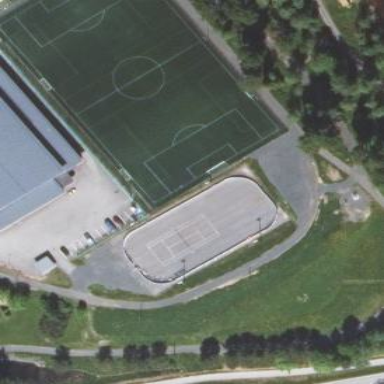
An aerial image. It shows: Ice rink designated for ice hockey under the category of leisure land.